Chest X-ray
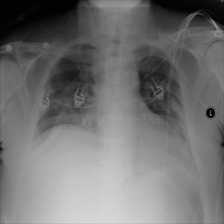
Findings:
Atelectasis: positive
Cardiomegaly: negative
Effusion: negative
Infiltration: negative
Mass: negative
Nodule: negative
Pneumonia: negative
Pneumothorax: negative
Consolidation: negative
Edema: negative
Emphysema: negative
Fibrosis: negative
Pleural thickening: negative
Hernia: negative